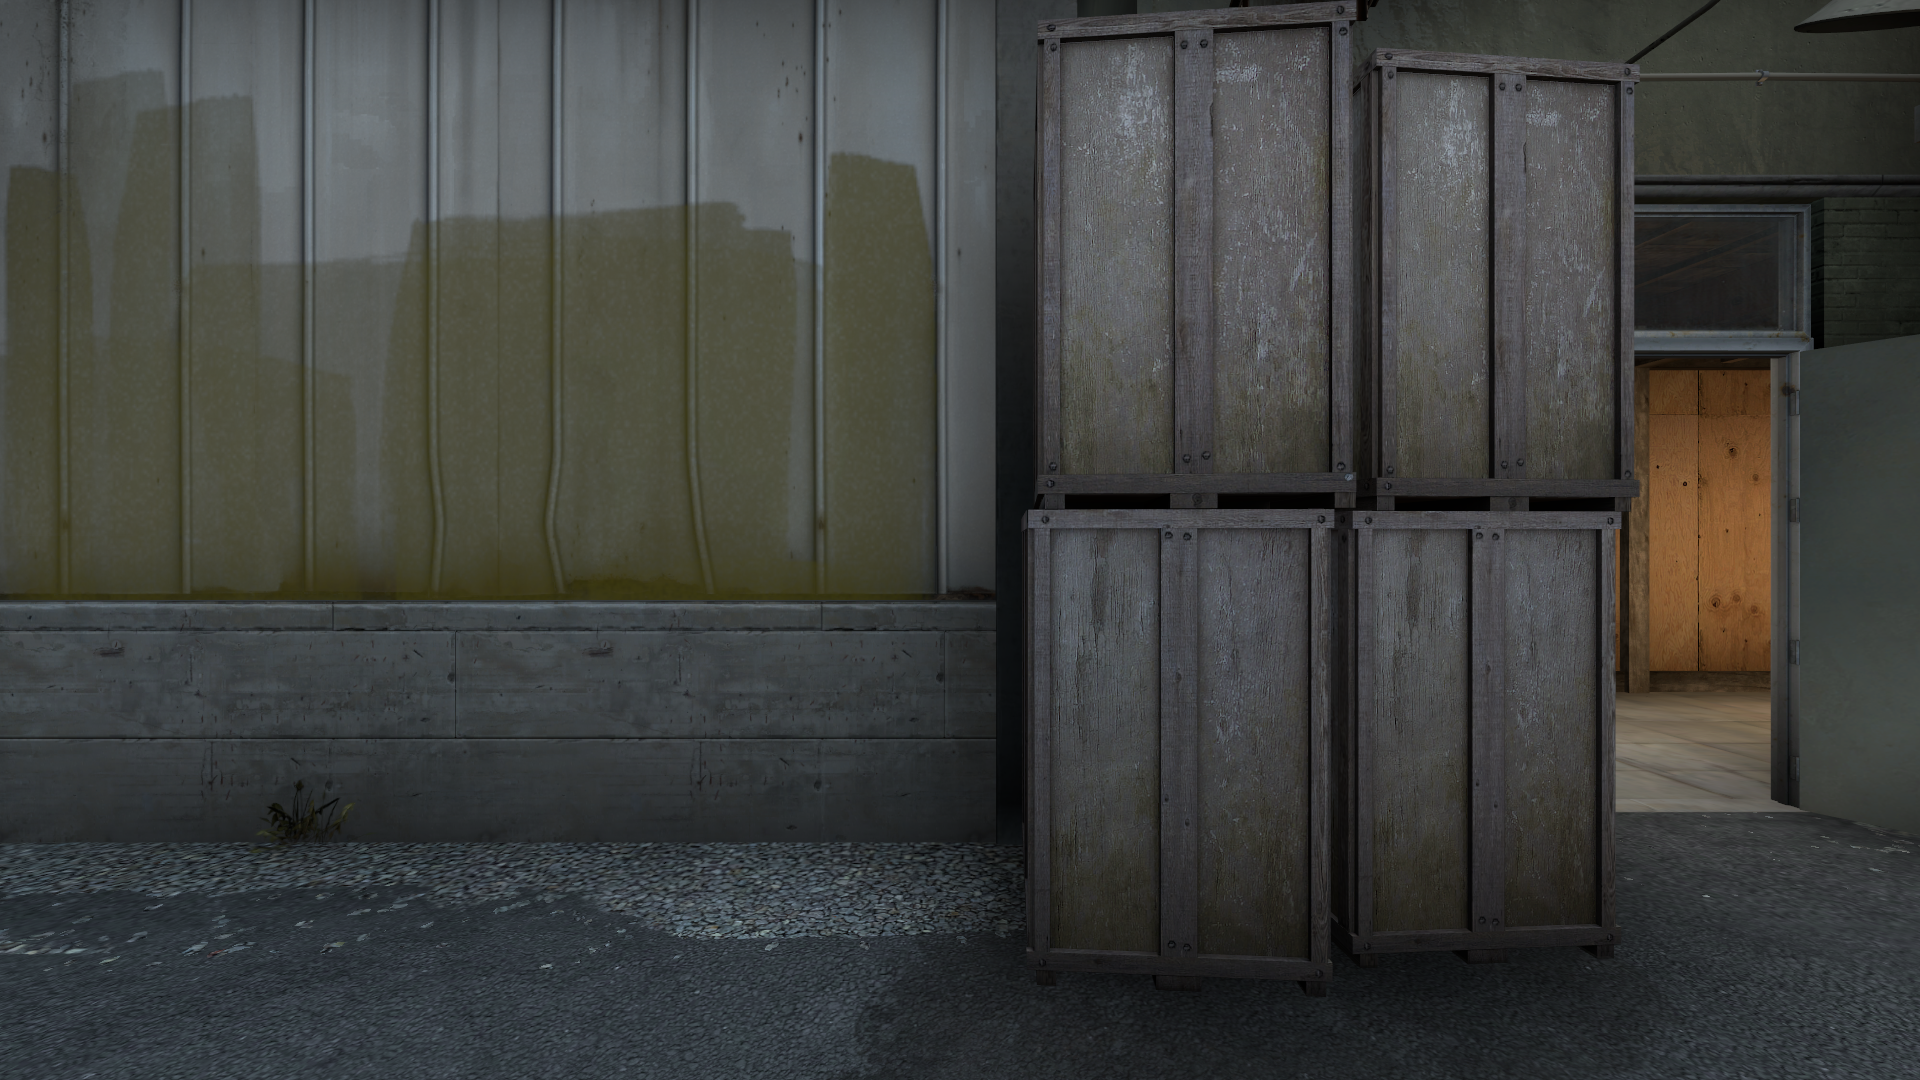
Map: de_train